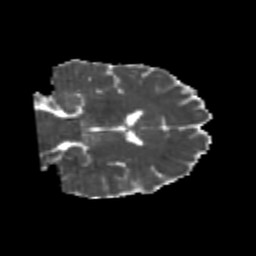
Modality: MD
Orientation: coronal
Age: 20
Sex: male
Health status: healthy
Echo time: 0.074 s